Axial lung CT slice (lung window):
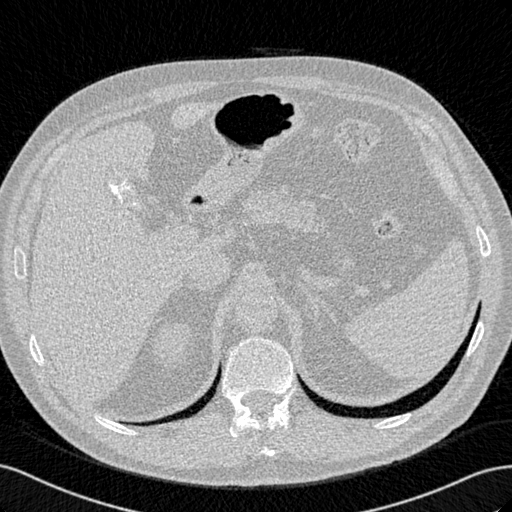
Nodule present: no